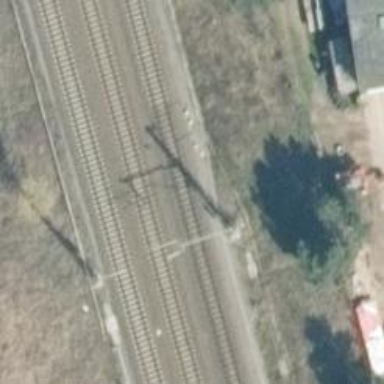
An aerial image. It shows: Railway track with contact lines for electrification.